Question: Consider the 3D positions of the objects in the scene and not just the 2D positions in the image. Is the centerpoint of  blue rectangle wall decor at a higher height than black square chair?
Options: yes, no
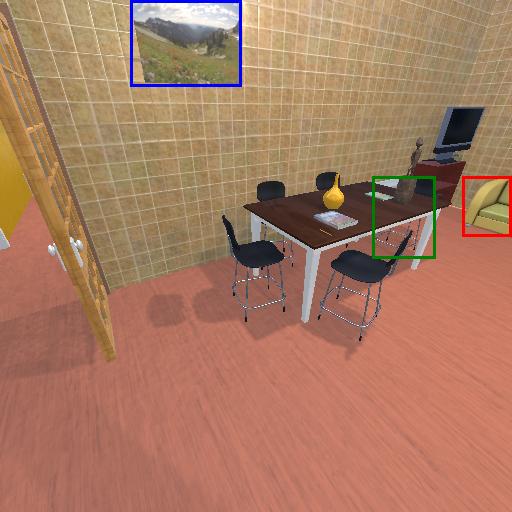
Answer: yes